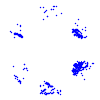
Particle: proton